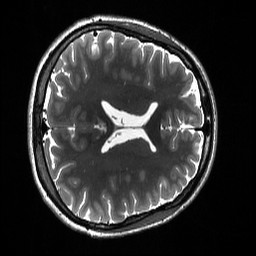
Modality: T2w
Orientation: axial
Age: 23
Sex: female